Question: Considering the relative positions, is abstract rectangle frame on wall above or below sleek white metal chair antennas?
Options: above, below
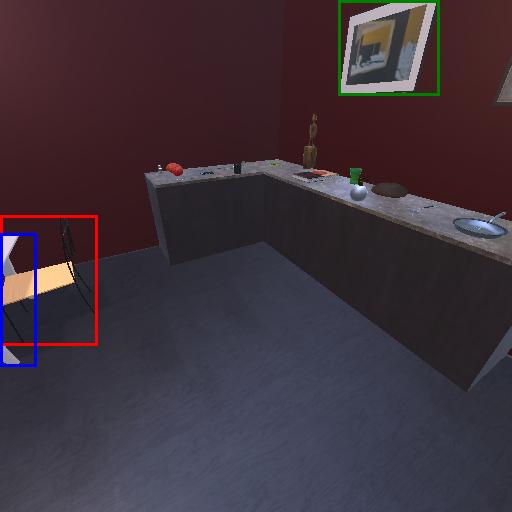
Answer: above